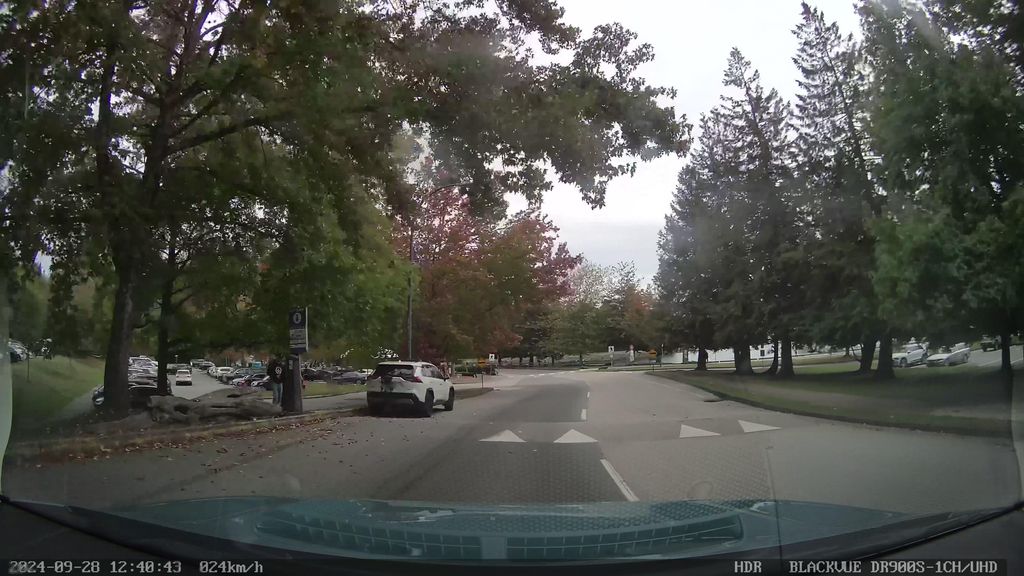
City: vancouver